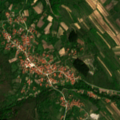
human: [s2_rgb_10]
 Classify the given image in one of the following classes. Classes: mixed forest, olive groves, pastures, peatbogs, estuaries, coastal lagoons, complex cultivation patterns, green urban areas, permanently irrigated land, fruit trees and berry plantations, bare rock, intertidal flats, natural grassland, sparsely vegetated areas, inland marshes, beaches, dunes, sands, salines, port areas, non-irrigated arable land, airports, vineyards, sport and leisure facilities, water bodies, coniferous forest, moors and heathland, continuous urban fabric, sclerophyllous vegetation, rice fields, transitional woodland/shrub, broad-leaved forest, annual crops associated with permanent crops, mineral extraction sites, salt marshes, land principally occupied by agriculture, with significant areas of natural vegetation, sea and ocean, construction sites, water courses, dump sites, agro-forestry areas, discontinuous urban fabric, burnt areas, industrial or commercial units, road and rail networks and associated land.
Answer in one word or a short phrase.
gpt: discontinuous urban fabric, non-irrigated arable land, complex cultivation patterns, land principally occupied by agriculture, with significant areas of natural vegetation, broad-leaved forest, coniferous forest